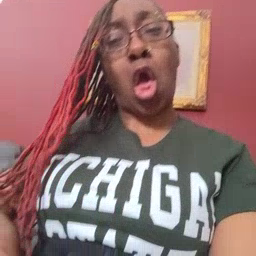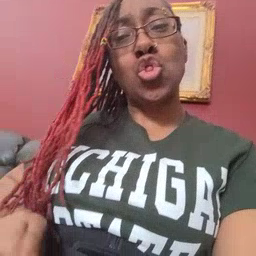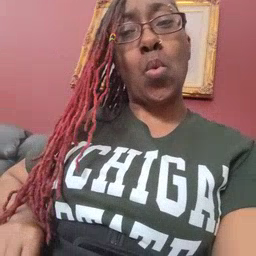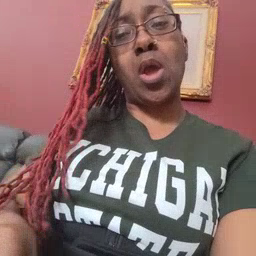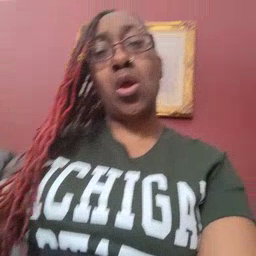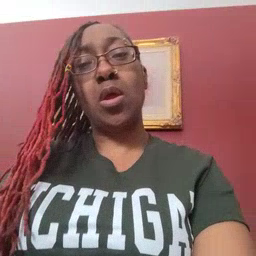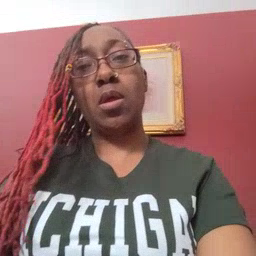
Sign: underwear